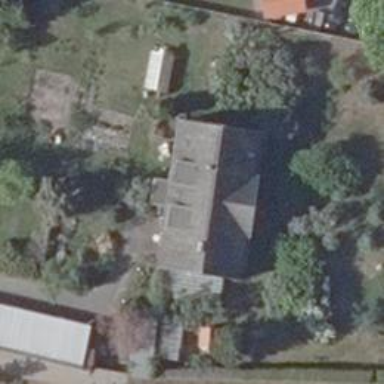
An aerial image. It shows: Detached building.